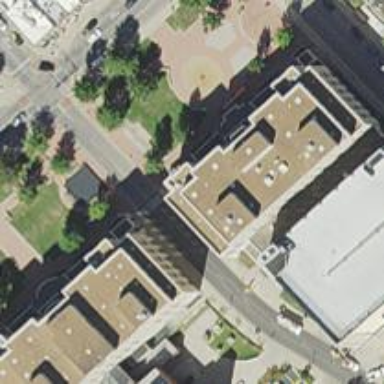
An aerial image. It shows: Courthouse building.